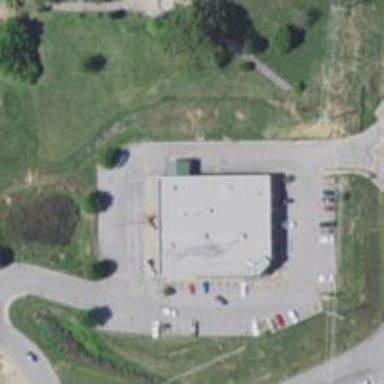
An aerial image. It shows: Pharmacy providing healthcare services.